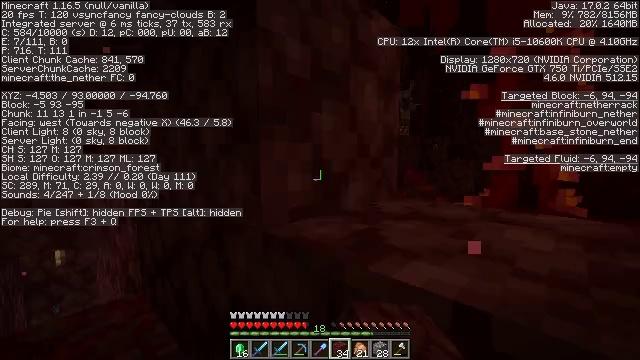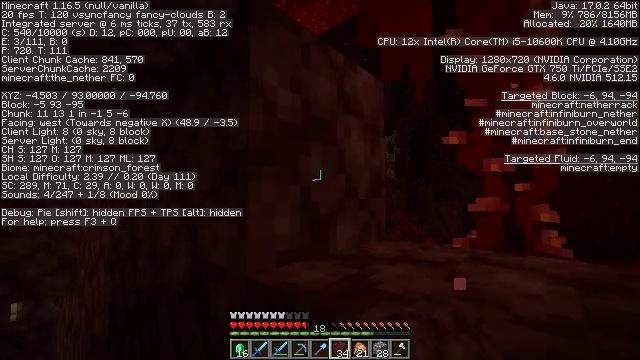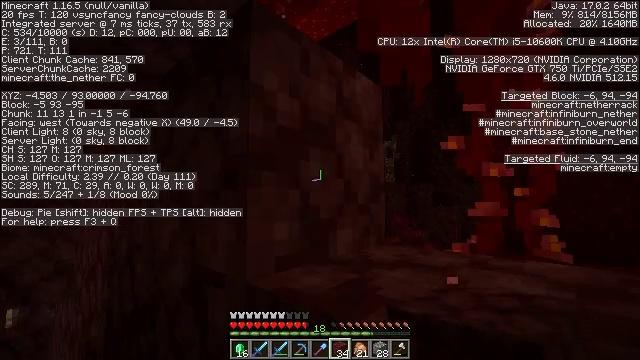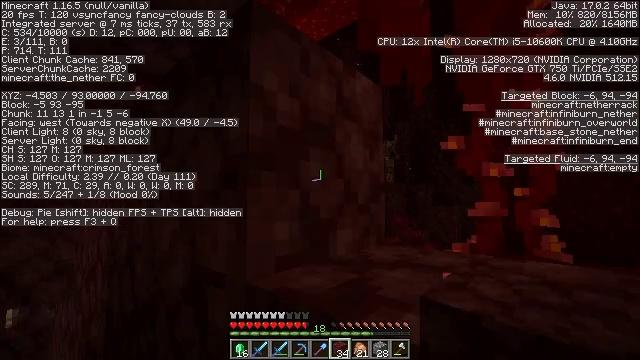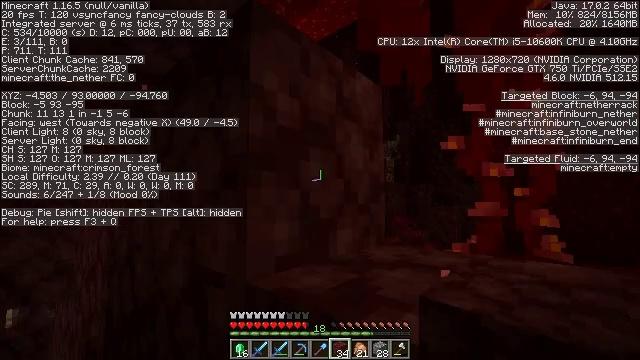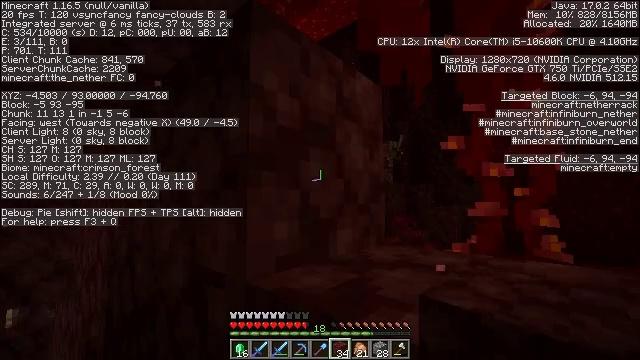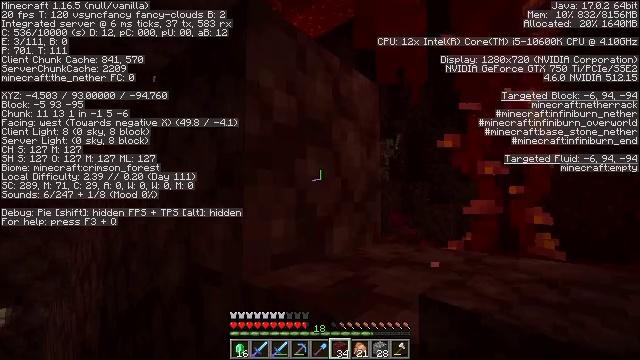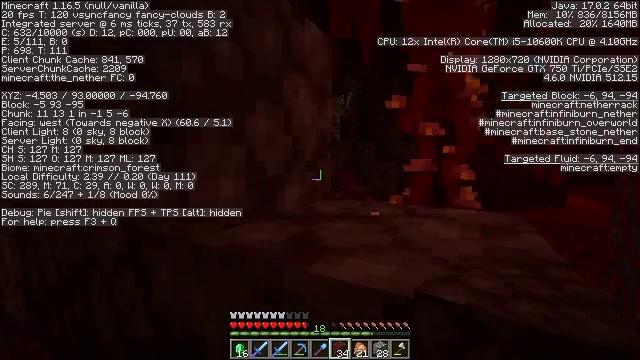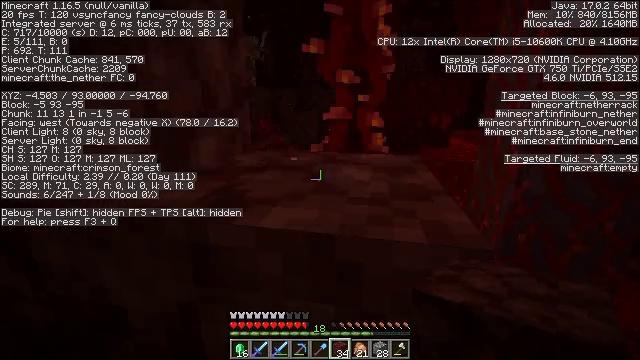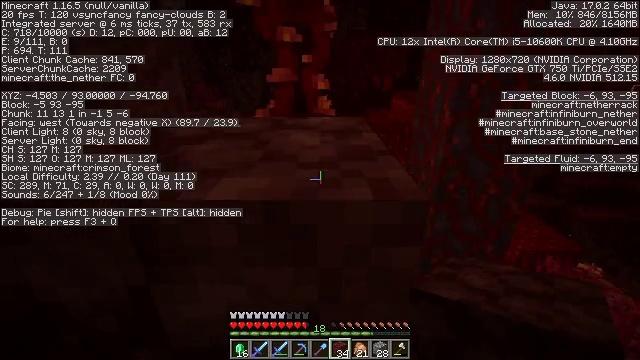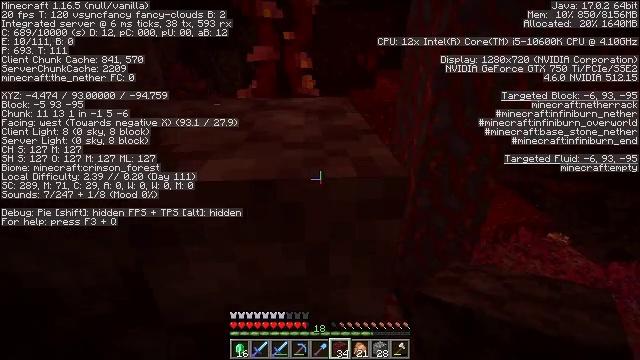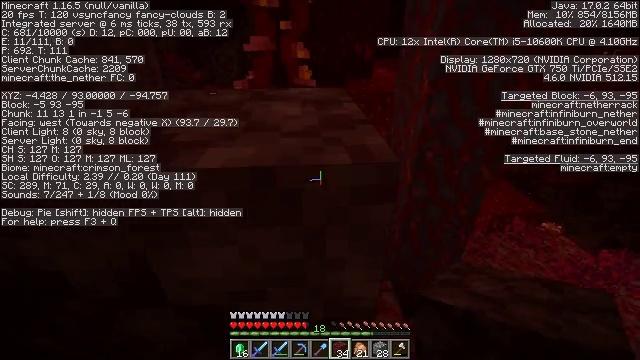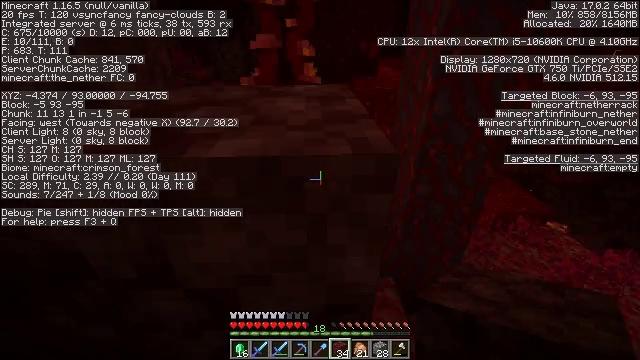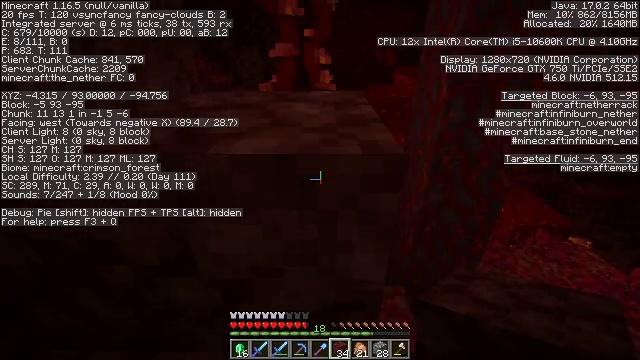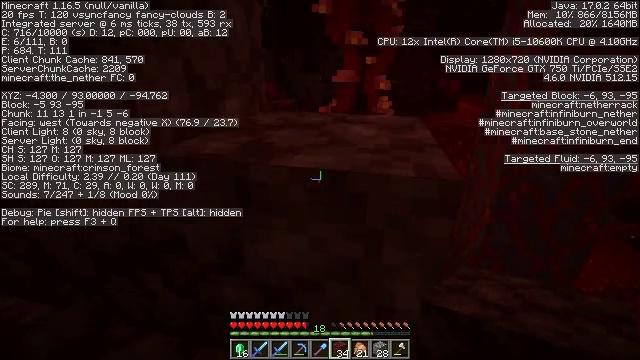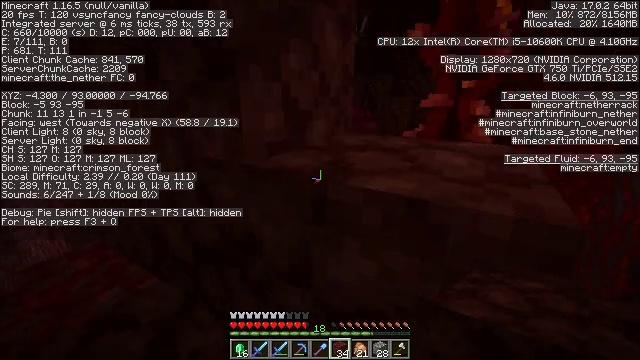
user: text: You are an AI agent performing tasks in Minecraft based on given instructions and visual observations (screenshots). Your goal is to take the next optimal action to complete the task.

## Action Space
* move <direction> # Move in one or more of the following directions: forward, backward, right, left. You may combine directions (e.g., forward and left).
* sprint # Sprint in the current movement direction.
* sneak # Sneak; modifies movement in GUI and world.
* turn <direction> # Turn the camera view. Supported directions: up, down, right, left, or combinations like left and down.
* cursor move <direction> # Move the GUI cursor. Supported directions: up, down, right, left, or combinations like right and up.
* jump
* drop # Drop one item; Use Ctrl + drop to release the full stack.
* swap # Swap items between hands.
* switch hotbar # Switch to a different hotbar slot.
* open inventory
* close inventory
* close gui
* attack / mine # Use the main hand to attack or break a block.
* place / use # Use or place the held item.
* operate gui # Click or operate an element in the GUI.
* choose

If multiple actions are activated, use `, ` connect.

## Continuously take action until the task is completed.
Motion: motion action
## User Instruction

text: Harvest the weeping vines for building or decoration.
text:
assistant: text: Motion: sneak, turn right and up
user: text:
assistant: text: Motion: sneak, turn up
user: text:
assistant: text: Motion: sneak, use / place
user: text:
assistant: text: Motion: sneak, use / place
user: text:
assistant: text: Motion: sneak, use / place
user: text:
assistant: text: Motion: sneak
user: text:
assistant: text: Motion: sneak, turn right and down
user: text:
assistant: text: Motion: sneak, turn right and down
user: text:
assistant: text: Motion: sneak, turn right and down
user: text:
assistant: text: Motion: move back, sneak, turn right and down
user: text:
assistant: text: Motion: move back, sneak, turn down
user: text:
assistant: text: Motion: move back, sneak, turn left
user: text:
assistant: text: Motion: move back, sneak, turn left and up
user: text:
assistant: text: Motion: move back, sneak, turn left and up
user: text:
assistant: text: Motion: sneak, turn left and up
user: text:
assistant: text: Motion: sneak, turn left and up
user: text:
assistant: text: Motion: sneak, turn left and up
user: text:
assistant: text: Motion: sneak, turn right and up
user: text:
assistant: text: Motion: sneak, turn up
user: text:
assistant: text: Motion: sneak
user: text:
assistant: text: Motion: sneak, turn left, use / place
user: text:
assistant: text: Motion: sneak, use / place
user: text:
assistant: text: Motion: sneak, use / place
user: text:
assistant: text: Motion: sneak
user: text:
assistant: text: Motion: sneak, turn right and down
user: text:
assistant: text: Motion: sneak, turn right and down
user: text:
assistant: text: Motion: sneak, turn right and down
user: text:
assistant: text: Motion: move right, sneak, turn right and down
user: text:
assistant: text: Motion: move right, sneak, turn down
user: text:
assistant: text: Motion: move right, sneak, turn left